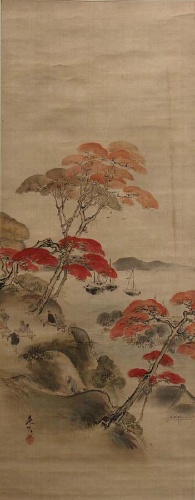
Artist: Shibata Zeshin
Artist bio: Japanese, 1807–1891
Date: second half of the 19th century
Object type: Hanging scroll
Classification: Paintings
Medium: Hanging scroll; ink and color on silk
Culture: Japan
Period: Late Edo (1615–1868) or Meiji (1868–1912) period
Dimensions: Image: 35 1/2 x 13 in. (90.2 x 33 cm)
Overall with knobs: 70 1/4 x 19 3/4 in. (178.4 x 50.2 cm)
Department: Asian Art
Credit line: Purchase, Gifts, Bequests, and Funds from various donors, by exchange, 1952
Accession year: 1952
Repository: Metropolitan Museum of Art, New York, NY
Tags: Landscapes|Trees|Boats